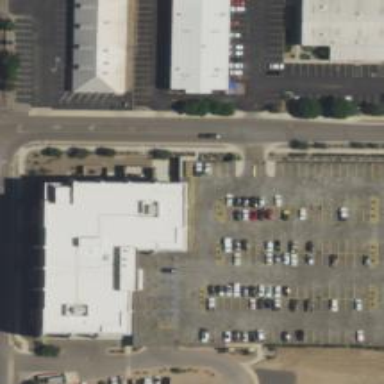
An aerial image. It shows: Office building.